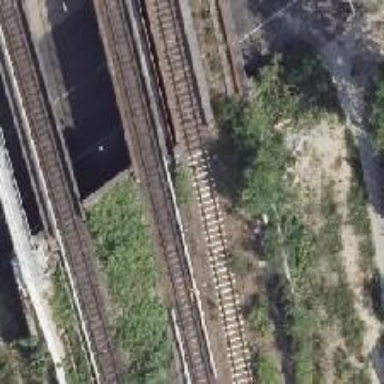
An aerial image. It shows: Bridge with contact line electrification.